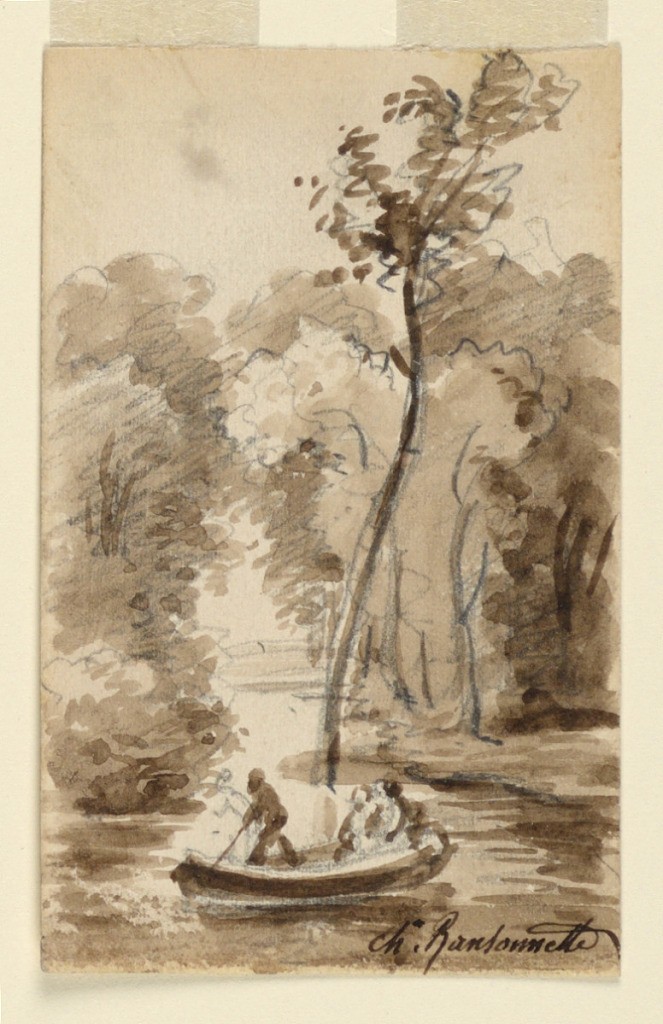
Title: A Stream in Woods
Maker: Charles Nicolas Ransonnette, French, 1793 - 1877
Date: ca. 1870
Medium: Black crayon, brush and brown watercolor on paper
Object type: Drawing
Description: A boat is shown pulled by a man, in the first plane, a man and a woman sit in the boat. The stream winds backwards.